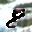
Label: 8